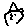
Label: cat